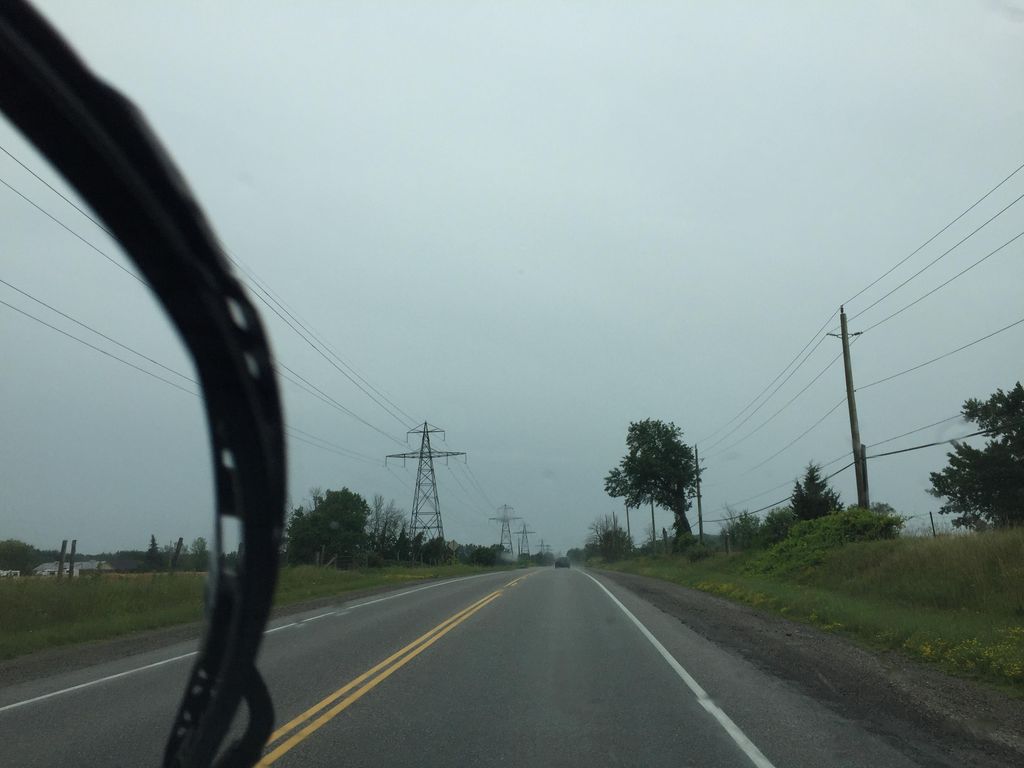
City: kitchener-waterloo